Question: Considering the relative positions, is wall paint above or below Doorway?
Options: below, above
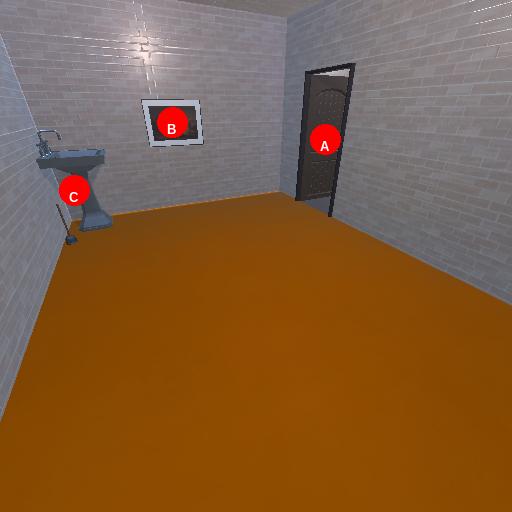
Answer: below